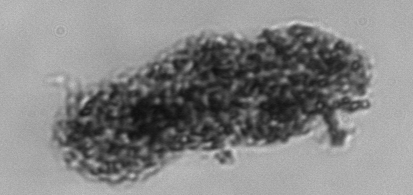
Label: fecal_pellet